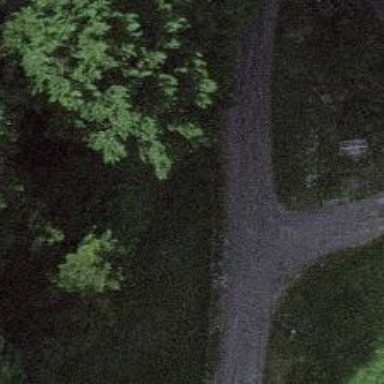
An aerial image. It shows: Well-maintained track road of grade 1.